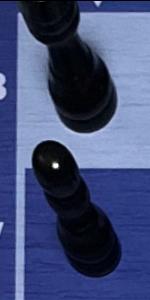
Label: Pawn_Black